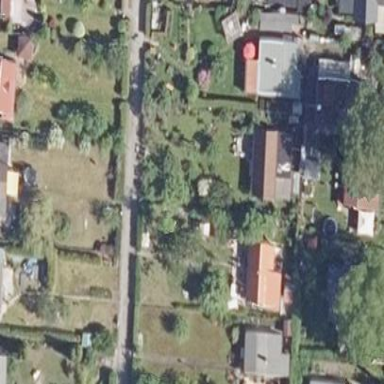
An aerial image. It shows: Plot in the allotments.